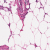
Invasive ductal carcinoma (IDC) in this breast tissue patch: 0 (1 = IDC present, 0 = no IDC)